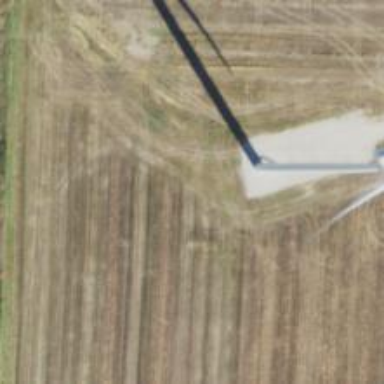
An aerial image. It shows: Wind power generator utilizing wind turbines.